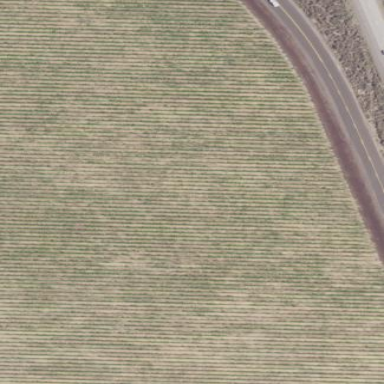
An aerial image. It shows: Vineyard.